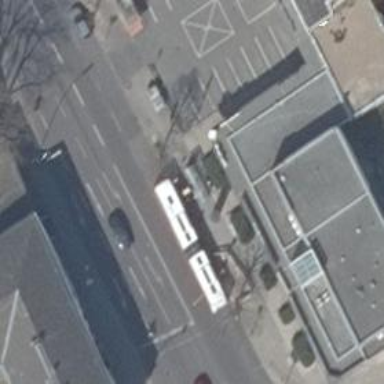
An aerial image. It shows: Advertising column.